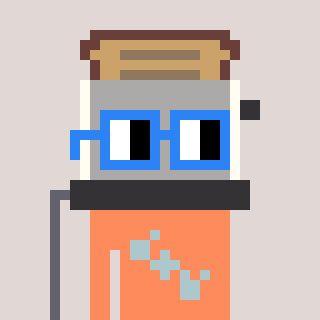
a pixel art character with square blue glasses, a toaster-shaped head and a peachy-colored body on a warm background